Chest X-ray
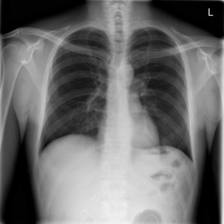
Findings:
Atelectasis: negative
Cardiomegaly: negative
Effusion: negative
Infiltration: negative
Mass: negative
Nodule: negative
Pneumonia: negative
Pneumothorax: negative
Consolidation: negative
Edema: negative
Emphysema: negative
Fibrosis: negative
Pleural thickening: negative
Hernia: negative